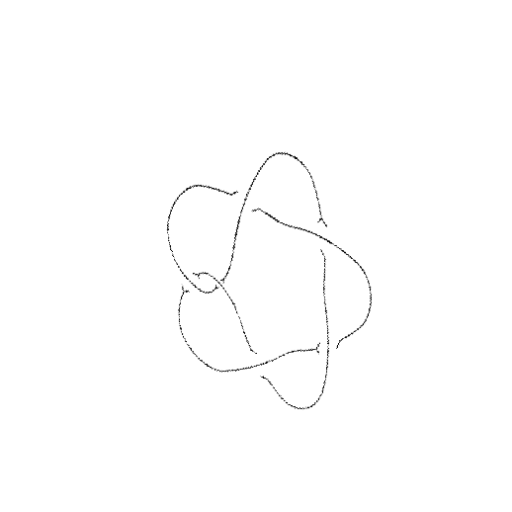
Crossing number: 6